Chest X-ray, PA view. Patient: 70 years old, sex M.
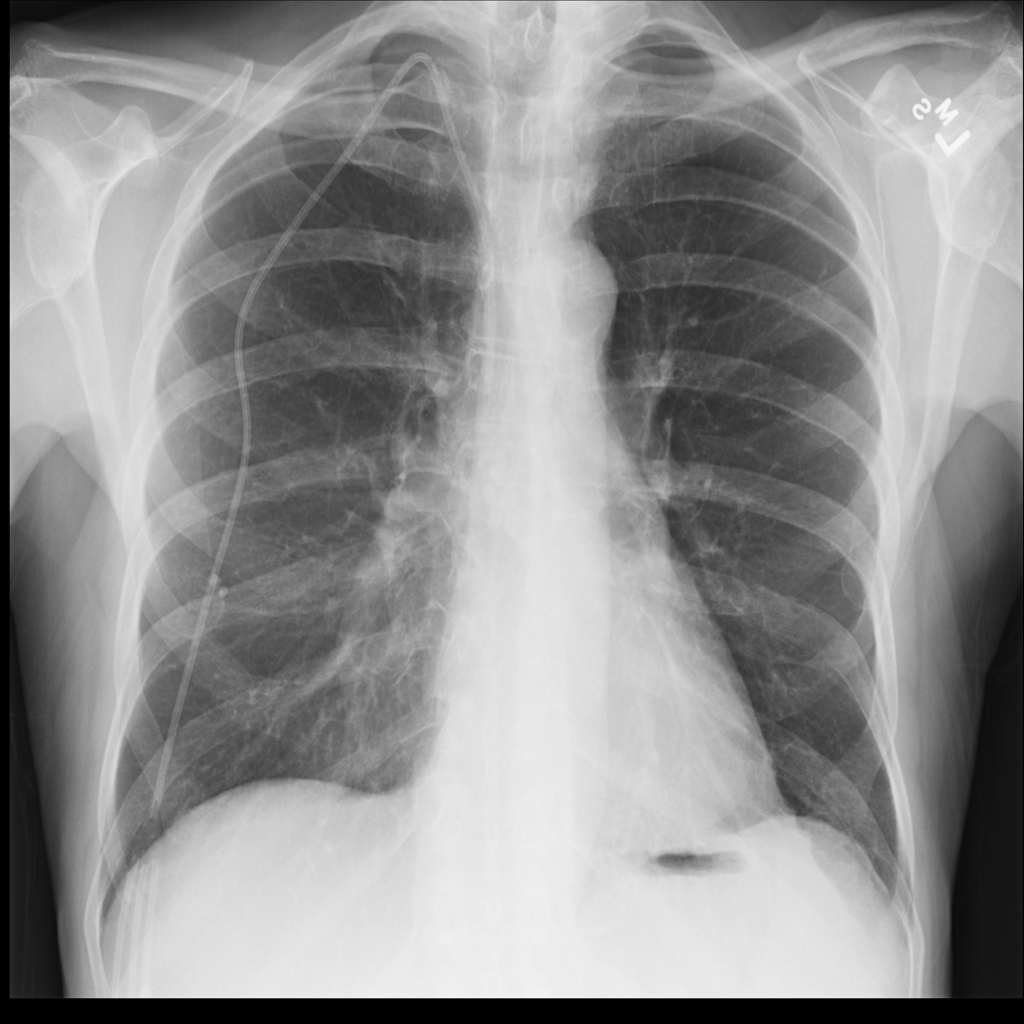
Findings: No Finding